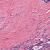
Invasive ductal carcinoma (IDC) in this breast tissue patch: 0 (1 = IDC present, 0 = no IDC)